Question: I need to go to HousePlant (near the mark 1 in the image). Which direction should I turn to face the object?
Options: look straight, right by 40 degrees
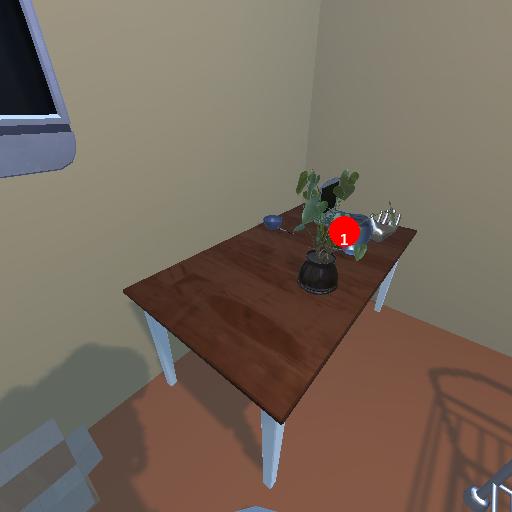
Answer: look straight